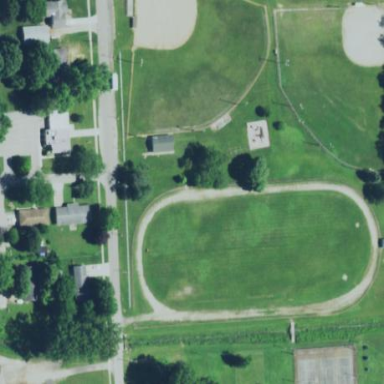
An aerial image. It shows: Athletics track located in leisure land area.